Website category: university
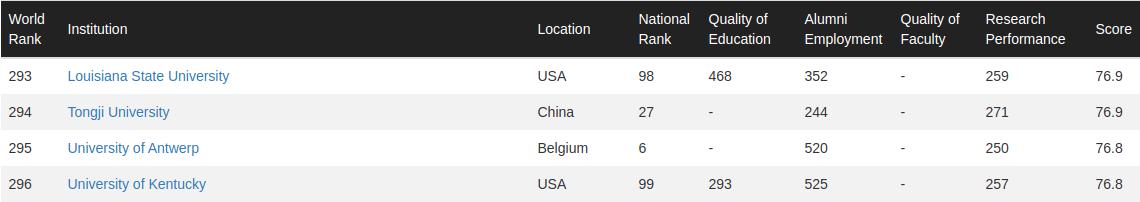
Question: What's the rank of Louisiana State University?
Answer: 293

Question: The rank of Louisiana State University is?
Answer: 293

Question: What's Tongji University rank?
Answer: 294

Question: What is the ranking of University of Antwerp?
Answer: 295

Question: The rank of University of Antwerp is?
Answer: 295

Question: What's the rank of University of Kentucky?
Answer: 296

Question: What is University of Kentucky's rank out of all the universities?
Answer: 296

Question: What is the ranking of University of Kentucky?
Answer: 296

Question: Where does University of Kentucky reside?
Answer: USA

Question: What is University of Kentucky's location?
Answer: USA

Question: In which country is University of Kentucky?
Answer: USA

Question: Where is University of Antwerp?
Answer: Belgium

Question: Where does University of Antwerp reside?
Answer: Belgium

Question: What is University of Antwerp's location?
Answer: Belgium

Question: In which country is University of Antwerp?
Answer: Belgium

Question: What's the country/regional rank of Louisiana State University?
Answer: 98

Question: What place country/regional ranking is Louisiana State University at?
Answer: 98

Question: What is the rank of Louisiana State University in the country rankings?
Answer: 98

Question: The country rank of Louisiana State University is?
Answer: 98

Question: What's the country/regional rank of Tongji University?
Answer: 27

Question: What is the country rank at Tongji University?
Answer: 27

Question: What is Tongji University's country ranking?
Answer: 27

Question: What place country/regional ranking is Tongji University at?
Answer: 27

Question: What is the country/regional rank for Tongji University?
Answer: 27

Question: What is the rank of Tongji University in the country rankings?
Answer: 27

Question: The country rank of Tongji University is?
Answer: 27

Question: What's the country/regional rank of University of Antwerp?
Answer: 6

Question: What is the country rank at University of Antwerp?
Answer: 6

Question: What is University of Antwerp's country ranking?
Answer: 6

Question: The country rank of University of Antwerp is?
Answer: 6

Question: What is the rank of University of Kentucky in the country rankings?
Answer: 99

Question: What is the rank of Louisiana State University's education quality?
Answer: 468

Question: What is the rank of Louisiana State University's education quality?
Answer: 468

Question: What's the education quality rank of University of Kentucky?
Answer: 293

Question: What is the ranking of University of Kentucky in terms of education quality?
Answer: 293

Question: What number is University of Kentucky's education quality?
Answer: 293

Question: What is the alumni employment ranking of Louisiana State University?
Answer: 352

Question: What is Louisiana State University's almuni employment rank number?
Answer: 352

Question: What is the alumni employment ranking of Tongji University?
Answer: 244

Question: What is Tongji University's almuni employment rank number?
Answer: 244

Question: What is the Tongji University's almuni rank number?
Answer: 244

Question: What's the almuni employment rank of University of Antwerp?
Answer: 520

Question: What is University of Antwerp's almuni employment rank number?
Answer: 520

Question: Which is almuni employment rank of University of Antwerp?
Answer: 520

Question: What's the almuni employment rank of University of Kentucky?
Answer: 525

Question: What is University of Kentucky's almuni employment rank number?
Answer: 525

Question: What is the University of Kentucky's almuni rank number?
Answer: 525

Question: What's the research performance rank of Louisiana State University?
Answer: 259

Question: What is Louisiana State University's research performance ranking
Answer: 259

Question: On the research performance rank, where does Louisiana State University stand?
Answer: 259

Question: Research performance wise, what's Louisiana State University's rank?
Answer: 259

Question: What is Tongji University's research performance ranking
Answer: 271

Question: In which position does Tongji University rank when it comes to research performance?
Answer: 271

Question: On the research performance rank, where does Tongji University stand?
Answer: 271

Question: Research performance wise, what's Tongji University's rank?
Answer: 271

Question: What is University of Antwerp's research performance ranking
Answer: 250

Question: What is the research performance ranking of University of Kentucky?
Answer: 257

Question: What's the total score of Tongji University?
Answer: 76.9

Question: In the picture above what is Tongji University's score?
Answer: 76.9

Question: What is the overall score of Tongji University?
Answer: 76.9

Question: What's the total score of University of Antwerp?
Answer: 76.8

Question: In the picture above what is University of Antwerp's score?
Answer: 76.8

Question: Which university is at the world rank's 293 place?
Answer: Louisiana State University

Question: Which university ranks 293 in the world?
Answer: Louisiana State University